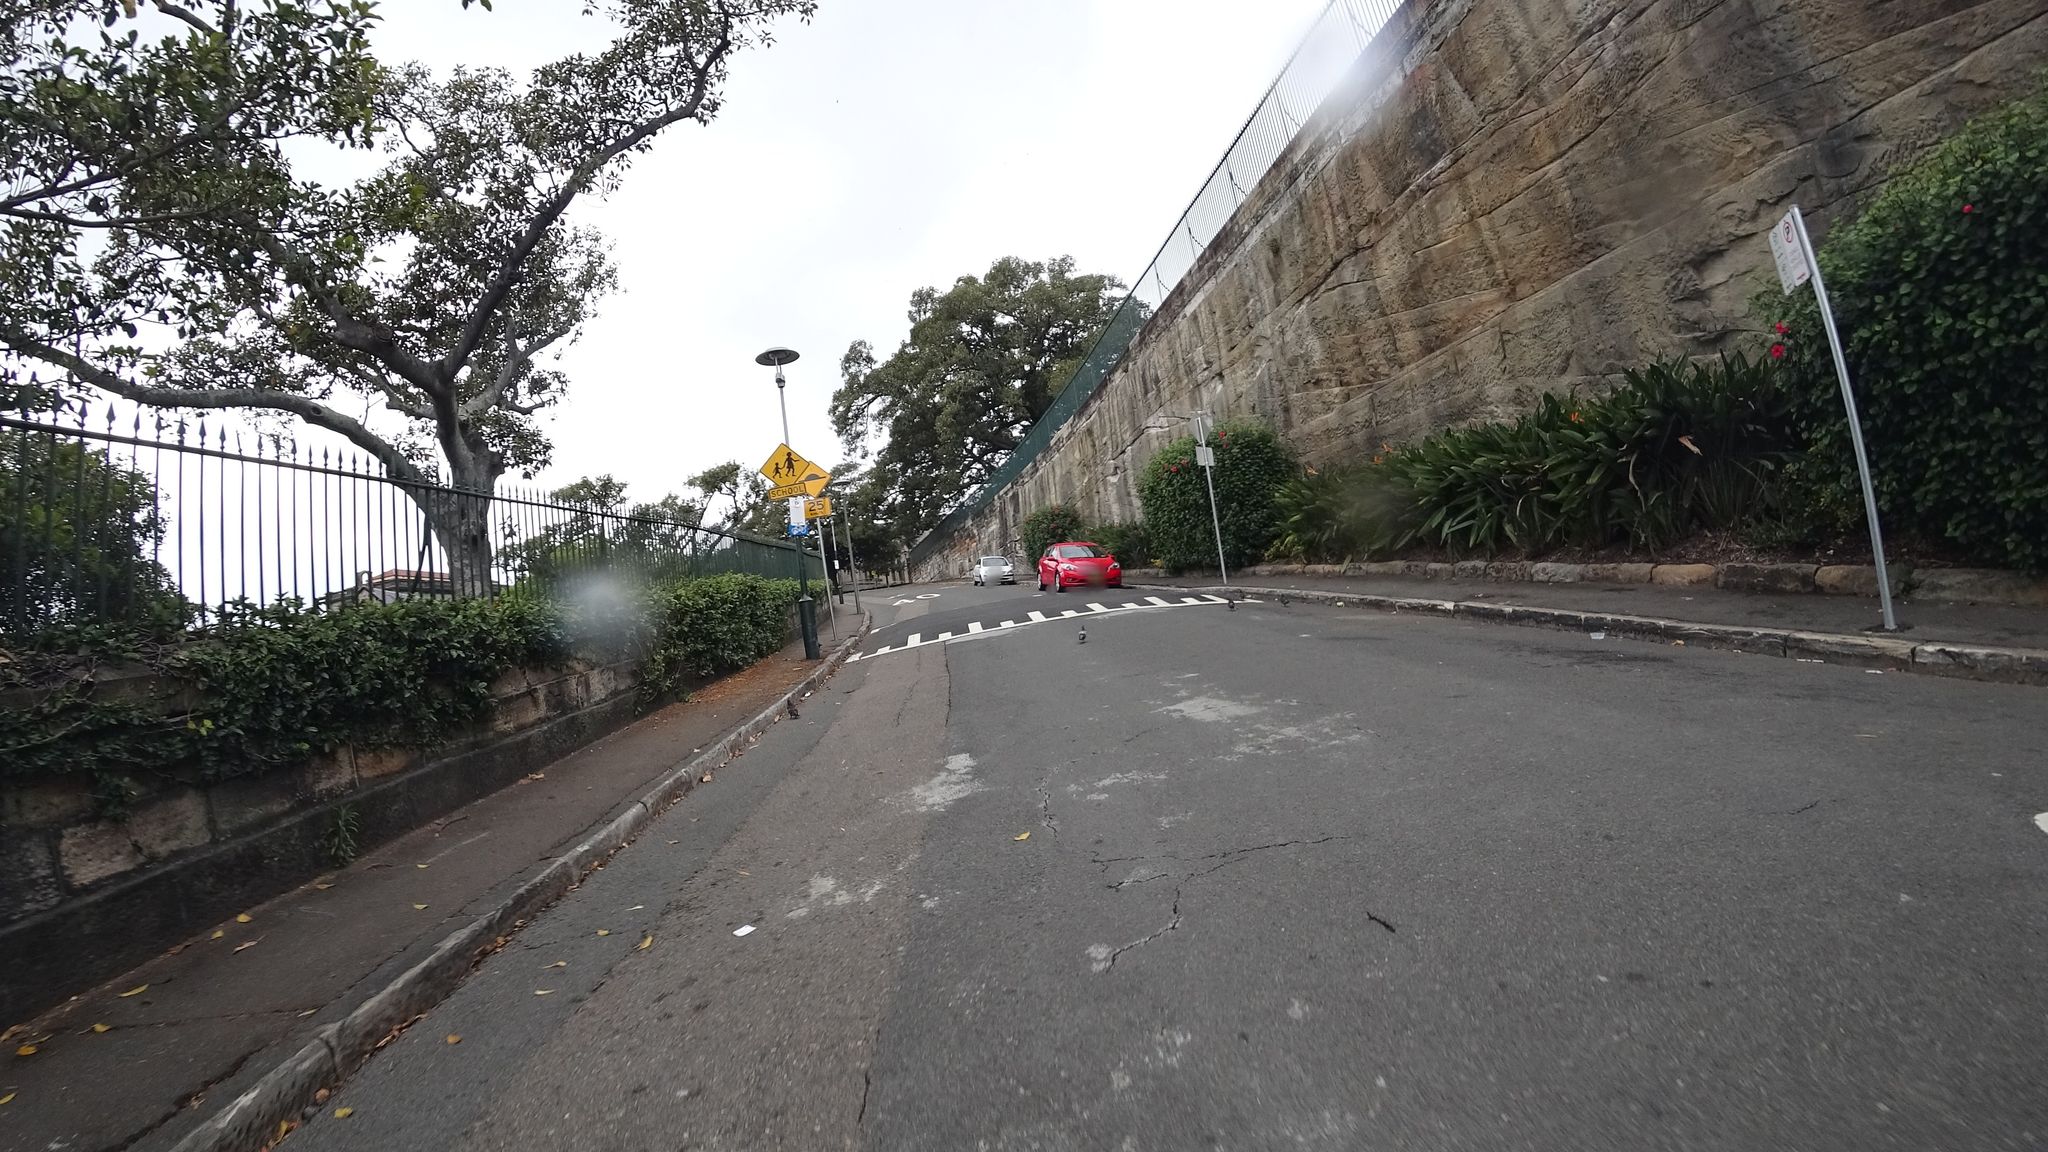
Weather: cloudy
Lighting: day
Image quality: good
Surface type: cycling surface
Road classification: unclassified, living_street
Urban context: urban centre
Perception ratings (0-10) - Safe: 1, Lively: 1.58, Beautiful: 9.19, Boring: 1.68, Depressing: 3.44, Wealthy: 2.43